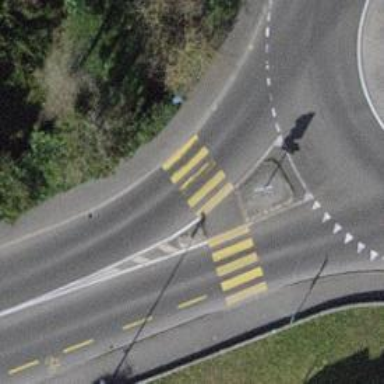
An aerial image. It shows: Zebra crossing with pedestrian island.